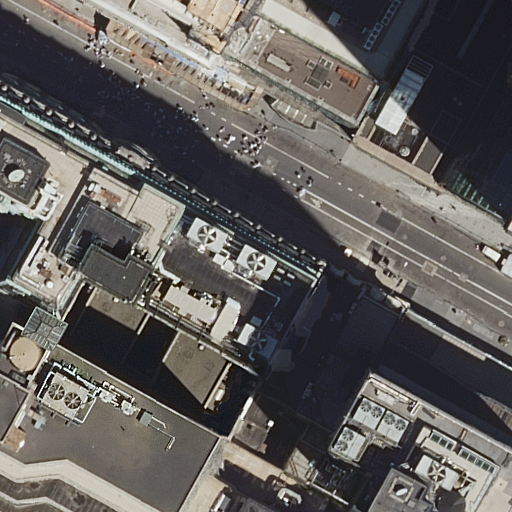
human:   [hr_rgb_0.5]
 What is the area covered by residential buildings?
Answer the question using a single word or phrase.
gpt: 5929m2

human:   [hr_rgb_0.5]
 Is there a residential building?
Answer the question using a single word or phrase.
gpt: yes

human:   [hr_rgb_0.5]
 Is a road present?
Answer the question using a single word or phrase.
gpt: yes

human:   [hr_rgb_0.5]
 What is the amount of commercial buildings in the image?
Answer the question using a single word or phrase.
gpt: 0

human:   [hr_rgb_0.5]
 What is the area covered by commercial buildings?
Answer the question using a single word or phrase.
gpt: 0m2

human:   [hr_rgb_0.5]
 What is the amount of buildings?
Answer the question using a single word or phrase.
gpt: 9

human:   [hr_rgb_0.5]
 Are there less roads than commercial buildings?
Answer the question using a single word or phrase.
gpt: no

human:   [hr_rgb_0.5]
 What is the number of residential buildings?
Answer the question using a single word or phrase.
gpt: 9

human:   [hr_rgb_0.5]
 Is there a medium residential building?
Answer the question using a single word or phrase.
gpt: yes

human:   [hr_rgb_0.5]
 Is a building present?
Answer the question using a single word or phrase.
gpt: yes

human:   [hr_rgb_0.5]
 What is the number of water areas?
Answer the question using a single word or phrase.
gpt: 0

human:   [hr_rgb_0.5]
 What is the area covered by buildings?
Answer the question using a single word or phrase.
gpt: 5929m2

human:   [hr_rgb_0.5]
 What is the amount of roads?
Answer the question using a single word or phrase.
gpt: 1

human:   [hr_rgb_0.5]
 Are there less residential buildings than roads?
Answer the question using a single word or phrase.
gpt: no

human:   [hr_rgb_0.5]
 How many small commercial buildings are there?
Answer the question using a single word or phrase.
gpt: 0

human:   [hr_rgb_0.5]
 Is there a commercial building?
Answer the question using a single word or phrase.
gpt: no

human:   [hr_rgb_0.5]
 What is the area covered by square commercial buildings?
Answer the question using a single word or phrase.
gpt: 0m2

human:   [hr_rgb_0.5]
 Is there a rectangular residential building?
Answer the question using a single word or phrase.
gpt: yes

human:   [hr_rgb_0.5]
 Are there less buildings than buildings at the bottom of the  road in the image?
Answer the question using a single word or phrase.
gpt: no

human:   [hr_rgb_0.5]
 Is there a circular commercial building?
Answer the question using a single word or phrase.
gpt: no

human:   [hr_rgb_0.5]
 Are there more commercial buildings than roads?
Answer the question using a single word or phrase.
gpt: no

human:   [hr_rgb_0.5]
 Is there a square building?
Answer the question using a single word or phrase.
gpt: no

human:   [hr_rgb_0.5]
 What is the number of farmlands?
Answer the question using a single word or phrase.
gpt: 0

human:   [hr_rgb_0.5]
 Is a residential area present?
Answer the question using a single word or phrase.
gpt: no

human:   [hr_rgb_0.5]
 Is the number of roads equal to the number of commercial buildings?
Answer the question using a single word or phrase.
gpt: no

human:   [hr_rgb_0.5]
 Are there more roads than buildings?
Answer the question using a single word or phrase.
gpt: no

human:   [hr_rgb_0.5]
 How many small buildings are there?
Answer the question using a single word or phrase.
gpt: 0

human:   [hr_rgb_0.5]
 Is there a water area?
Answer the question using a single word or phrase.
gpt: no

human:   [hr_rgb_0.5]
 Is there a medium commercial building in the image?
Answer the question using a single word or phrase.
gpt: no

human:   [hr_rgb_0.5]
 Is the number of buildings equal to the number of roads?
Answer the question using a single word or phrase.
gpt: no

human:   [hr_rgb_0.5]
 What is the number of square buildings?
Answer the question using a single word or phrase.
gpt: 0

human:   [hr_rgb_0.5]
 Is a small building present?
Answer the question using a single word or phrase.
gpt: no

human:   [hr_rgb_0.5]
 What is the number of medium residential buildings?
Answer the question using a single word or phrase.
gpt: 4

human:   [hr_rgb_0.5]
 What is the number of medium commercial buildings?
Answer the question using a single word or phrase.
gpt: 0

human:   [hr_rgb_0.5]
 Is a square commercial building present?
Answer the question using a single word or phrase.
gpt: no

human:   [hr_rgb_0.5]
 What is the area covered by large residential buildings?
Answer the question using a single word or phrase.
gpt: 4872m2

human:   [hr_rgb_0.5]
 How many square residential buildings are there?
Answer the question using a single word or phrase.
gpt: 0

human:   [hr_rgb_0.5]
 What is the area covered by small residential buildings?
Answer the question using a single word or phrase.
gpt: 0m2

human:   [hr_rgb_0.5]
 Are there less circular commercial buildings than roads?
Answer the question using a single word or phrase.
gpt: yes

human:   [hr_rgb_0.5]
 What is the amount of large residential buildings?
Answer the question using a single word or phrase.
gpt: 5

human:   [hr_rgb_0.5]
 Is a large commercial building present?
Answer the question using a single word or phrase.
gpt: no

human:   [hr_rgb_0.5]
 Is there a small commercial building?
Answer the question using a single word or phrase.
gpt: no

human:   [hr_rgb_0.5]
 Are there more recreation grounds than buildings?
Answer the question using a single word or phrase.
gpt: no

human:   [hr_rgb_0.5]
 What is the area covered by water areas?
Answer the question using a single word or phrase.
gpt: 0m2

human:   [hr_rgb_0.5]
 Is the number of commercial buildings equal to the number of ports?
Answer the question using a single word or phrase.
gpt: yes

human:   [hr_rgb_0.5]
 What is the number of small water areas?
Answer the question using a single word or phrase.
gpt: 0

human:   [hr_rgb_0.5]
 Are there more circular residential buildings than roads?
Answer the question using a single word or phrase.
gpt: no

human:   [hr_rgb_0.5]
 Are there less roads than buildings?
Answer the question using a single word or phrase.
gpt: yes

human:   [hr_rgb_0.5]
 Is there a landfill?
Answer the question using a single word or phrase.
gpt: no

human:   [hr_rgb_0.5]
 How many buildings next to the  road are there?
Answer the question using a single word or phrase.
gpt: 9

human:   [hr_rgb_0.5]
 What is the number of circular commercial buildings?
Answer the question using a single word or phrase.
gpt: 0

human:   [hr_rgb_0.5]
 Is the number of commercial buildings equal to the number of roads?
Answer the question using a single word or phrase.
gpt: no

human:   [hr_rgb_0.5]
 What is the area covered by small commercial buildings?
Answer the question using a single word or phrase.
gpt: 0m2

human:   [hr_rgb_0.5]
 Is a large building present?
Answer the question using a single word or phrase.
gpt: yes

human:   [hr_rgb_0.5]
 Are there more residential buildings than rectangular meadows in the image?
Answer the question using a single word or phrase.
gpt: yes

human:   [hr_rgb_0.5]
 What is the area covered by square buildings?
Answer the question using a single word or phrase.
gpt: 0m2

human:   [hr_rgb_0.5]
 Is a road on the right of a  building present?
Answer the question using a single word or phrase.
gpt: no

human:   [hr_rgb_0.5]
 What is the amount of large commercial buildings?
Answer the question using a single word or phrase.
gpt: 0

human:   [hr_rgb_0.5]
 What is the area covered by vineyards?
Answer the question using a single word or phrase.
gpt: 0m2

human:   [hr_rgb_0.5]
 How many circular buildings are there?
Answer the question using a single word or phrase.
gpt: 0

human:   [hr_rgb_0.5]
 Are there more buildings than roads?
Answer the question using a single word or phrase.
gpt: yes

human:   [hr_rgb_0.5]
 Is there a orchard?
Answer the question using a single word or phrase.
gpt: no

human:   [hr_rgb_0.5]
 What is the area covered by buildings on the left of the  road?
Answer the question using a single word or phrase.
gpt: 706m2

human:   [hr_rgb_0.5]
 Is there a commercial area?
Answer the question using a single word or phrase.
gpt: no